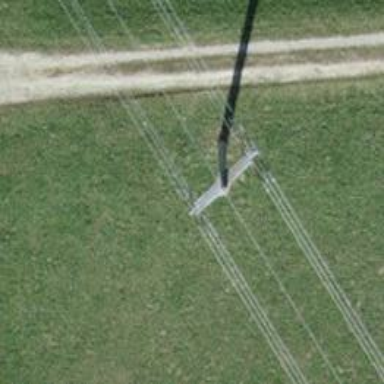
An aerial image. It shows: Power line is depicted.